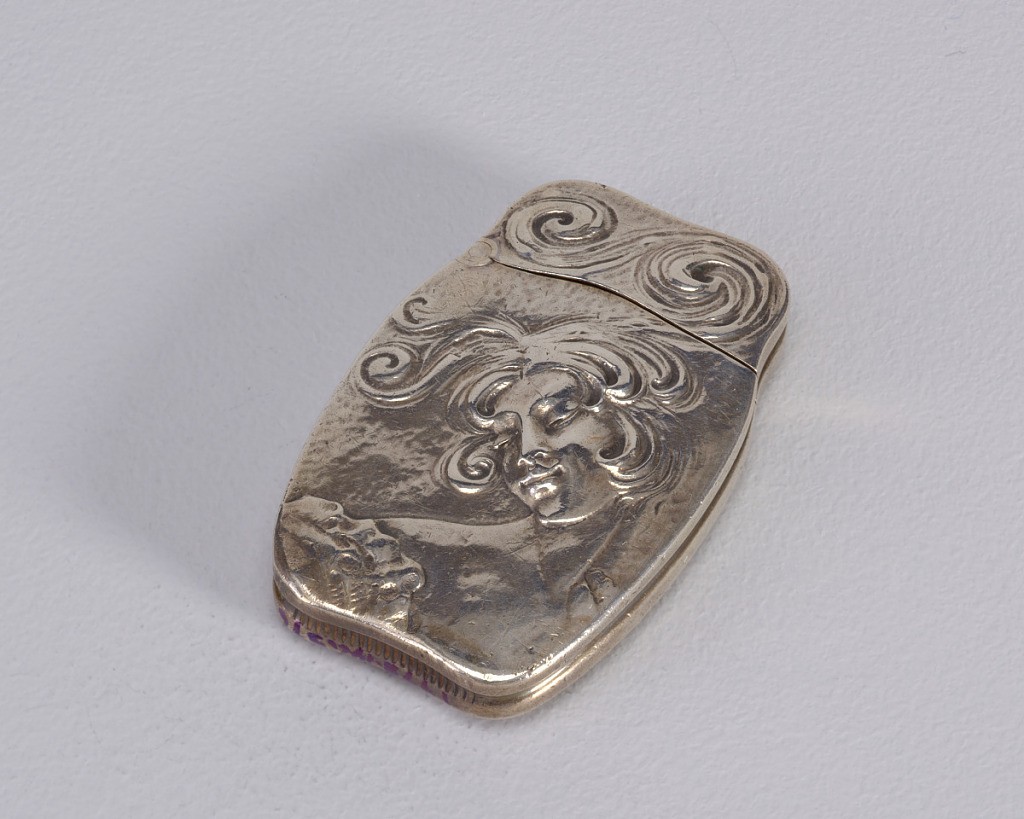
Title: Smiling Female
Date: ca. 1902
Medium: Silver
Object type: Matchsafe
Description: Oblong, rounded corners, sides bulge slightly, pinched at point where lid meets box body, small dip at lid's top and bottom edges, as well as at bottom of box, continuous groove around box sides. Front features raised image of long, bare necked, smiling female bust, head tilted towards sleeved right shoulder, with hair that curls around her face and in longer, upward swirls on lid section. Undecorated reverse inscribed "From The New York Times, in grateful appreciation of friendly aid, November 8th, 1902", monogram, possibly "OR", inscribed on lid. Lid hinged on side, striker on bottom.